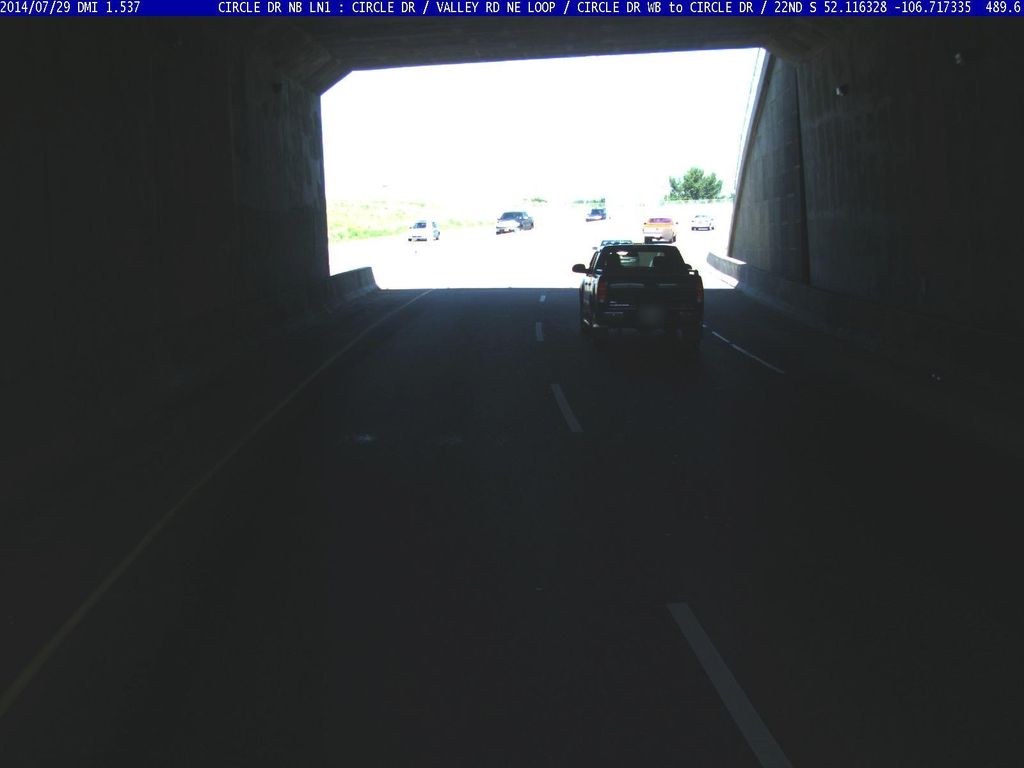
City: saskatoon